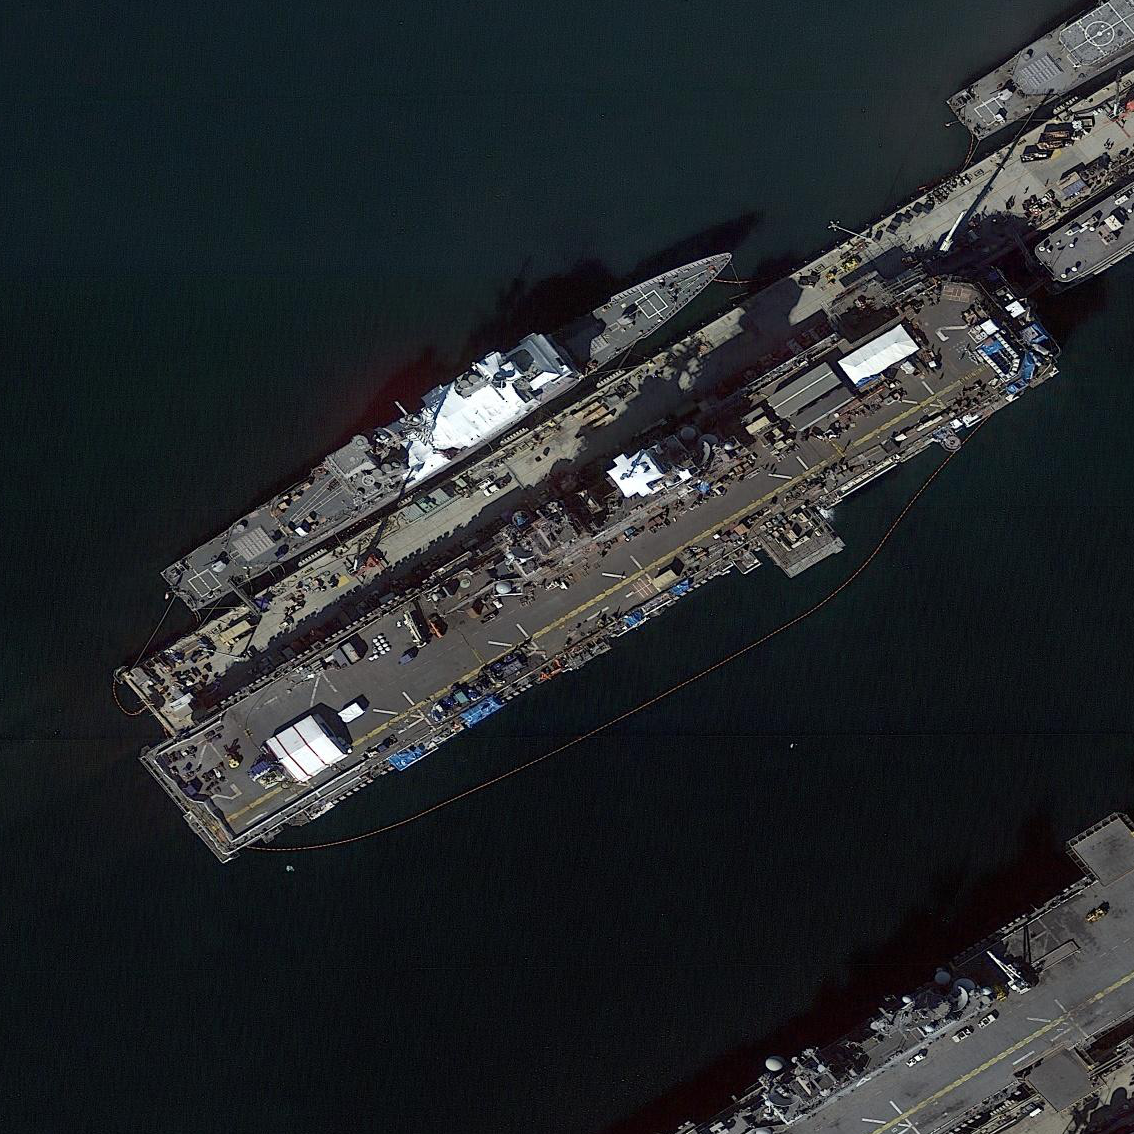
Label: assault